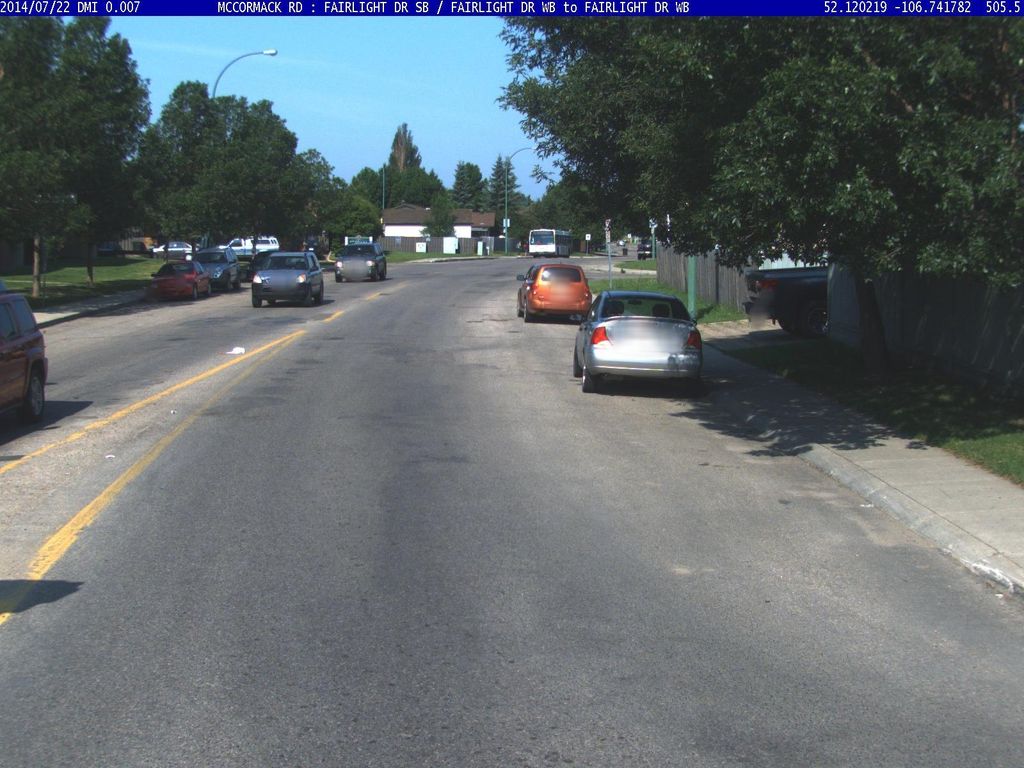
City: saskatoon